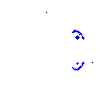
Particle: kaon